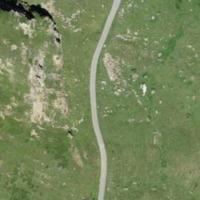
EUNIS habitat code: 26
Species observed at this site:
Phoenicurus ochruros